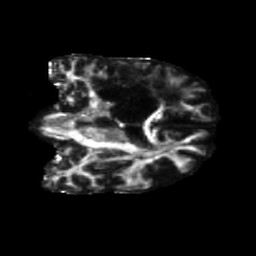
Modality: FA
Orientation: coronal
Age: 57
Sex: male
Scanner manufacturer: siemens
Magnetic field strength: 3 T
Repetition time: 5.25 s
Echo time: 0.08 s